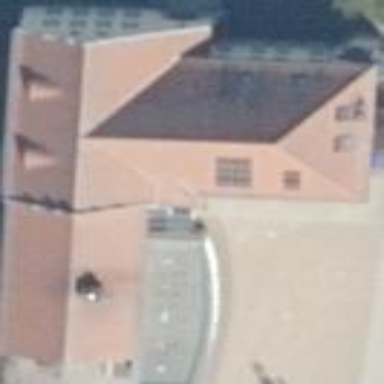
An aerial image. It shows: School building with gabled roof.